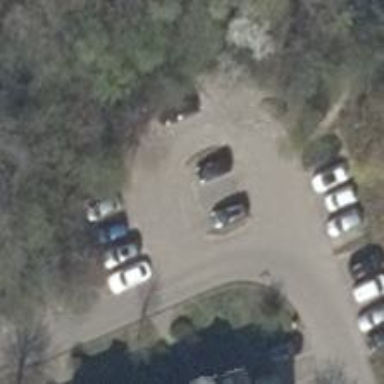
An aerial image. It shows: Road serving as parking aisle.